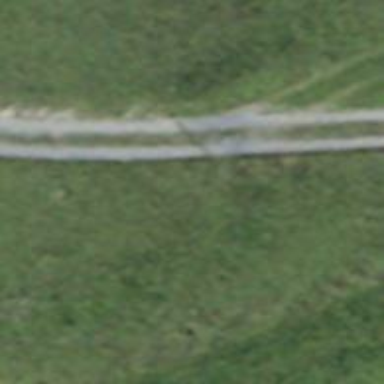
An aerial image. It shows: Track road with grade3 tracktype.